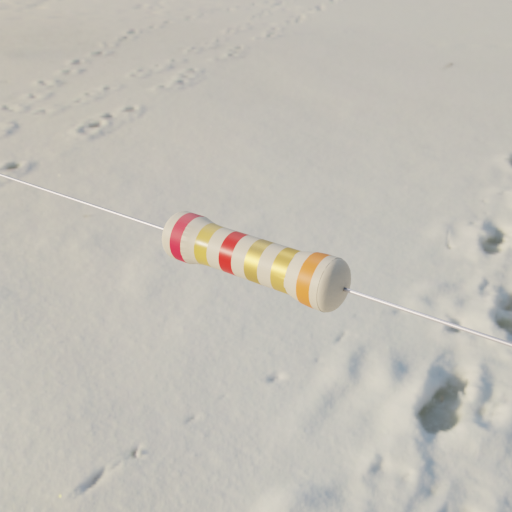
Resistor colour bands (in order): red, gold, red, gold, gold, orange